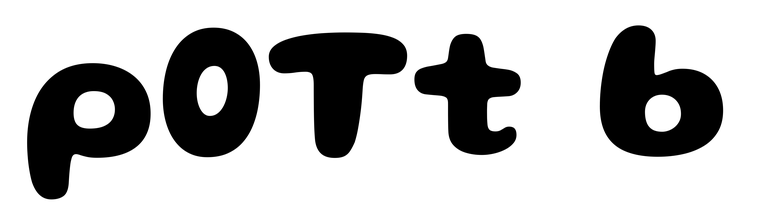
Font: Gluten_Bold